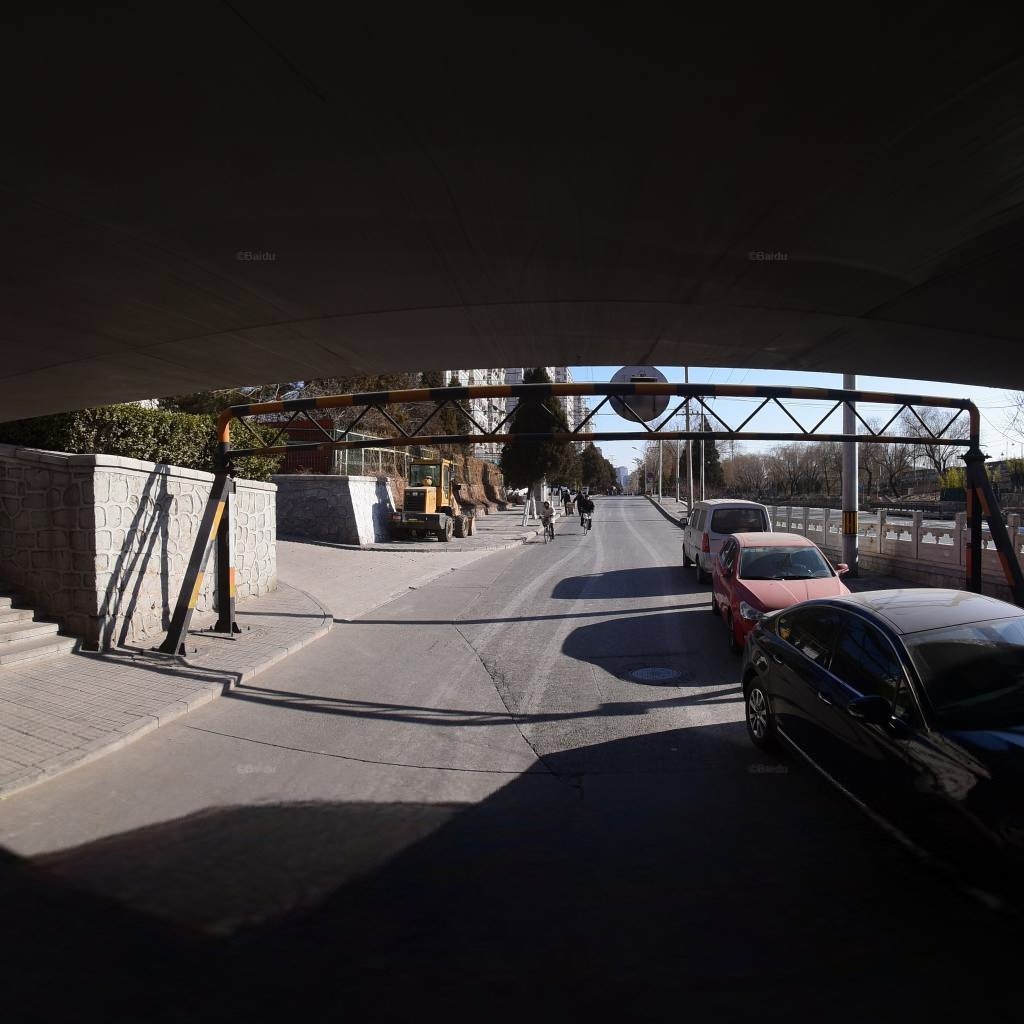
Region: Dongcheng
Road damage annotations: transverse crack, manhole cover, longitudinal crack